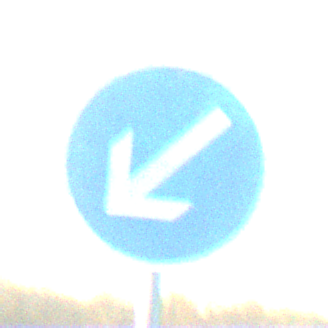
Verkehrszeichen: VorgeschriebeneVorbeifahrtLinks
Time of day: SunriseSunset
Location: Outdoor (RoadRail)
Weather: PartlyCloudy
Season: NotSpecified
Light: Natural